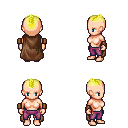
a pixel art fantasy rpg character, female body template, human, light skin, brown cape, magenta pants, gold short mohawk hairstyle, leather bracers, four views (front, back, left, right), 2x2 character sprite sheet, small pixel art, hard edges, no anti-aliasing